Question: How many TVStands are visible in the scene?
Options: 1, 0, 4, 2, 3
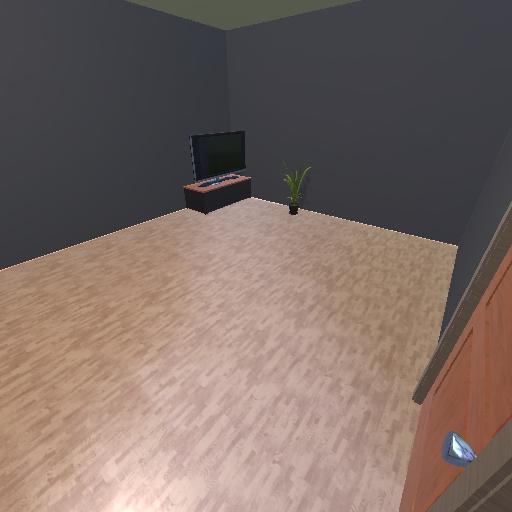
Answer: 1